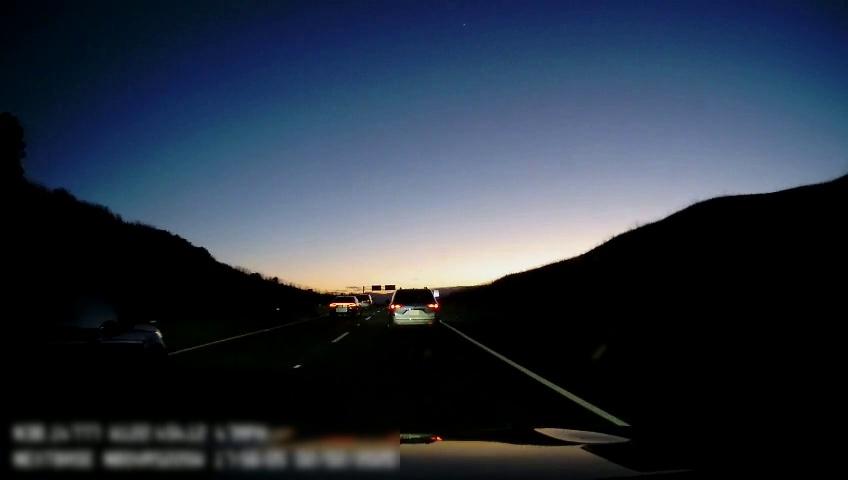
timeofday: Dusk/Dawn/Twilight
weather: Sunny
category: Drivable Space
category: Vehicles | Car
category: Vehicles | SUV
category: Vehicles | SUV
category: Vehicles | Car
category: Lanes | Alternate Lane
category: Lanes | Current Lane
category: Lanes | Current Lane